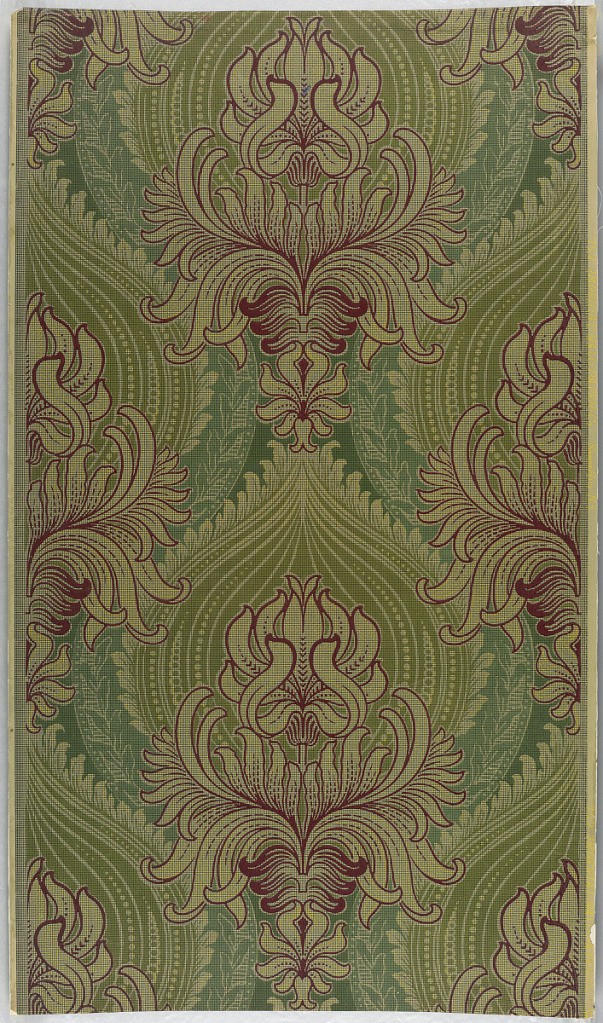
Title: Sidewall
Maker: Imperial Wallcoverings Inc., American, founded 1901
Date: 1870–80
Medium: Machine printed on paper
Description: Designed to give the effect of tapestry in a conventionalized pattern of a stiff, upright chrysanthemum of green petals outlined in red and flecked with gold dots flanked by sprays of leaves in same coloring. An artichoke in olive green is at the back. It is a symmetrical design. Stamped over all is a fine wire mesh design. Printed on selvedge: "752-Imperial Wall-Paper Co., Sandy Hill, N.J."